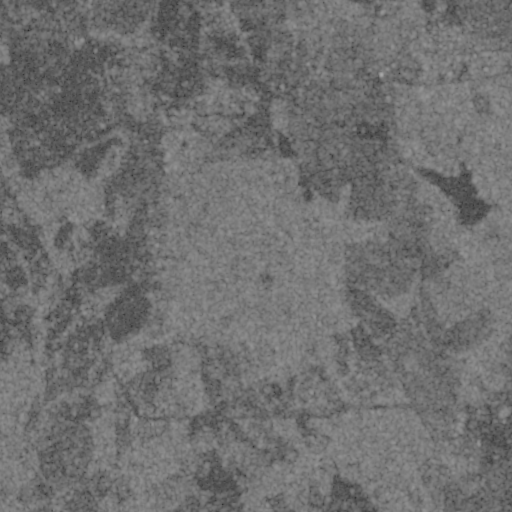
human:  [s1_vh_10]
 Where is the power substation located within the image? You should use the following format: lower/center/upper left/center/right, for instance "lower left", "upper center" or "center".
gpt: The power substation is located in the lower right of the image.
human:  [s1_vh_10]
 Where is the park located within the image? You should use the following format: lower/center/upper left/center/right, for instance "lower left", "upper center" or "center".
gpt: There is no park in the image.

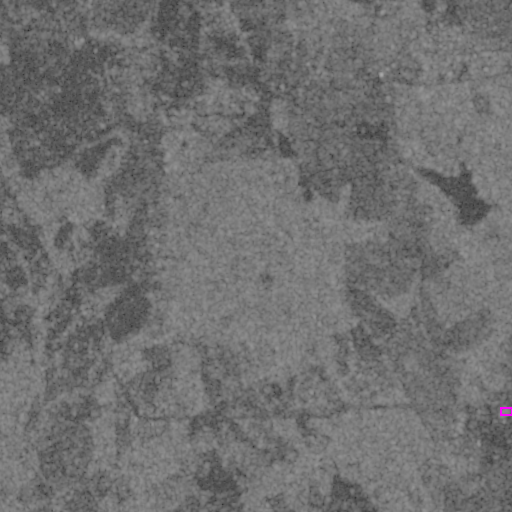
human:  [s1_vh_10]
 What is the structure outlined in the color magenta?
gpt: The structure outlined in magenta is a power substation.
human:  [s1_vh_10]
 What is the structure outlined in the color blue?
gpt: There is no blue outline.